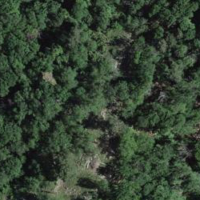
EUNIS habitat code: 41
Species observed at this site:
Convallaria majalis